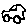
Label: car